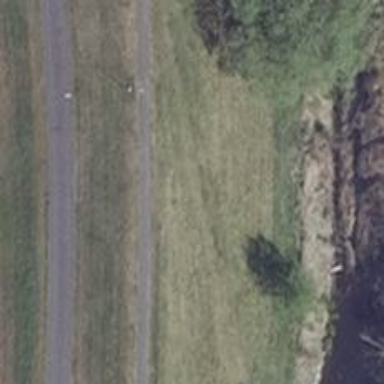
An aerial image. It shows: Path with asphalt surface next to dyke embankment.